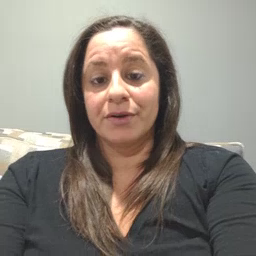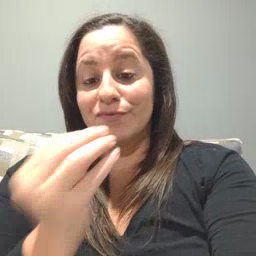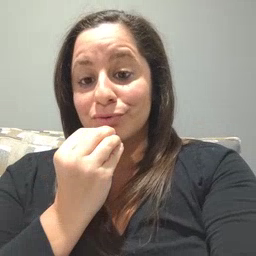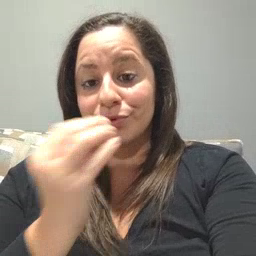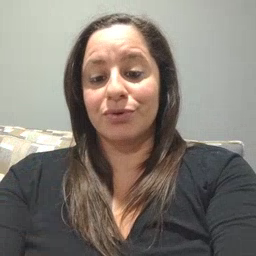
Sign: food